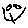
Label: triangle